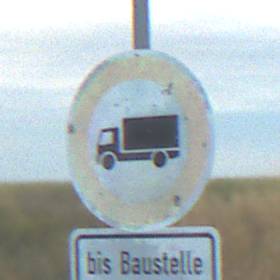
Verkehrszeichen: VerbotFuerKraftfahrzeugeUeberDreiKommaFuenfTonnen
Zusatzzeichen unten: SonstigeFahrzeugePersonengruppenFrei2
Umgebung: Outdoor, RoadRail
Tageszeit: SunriseSunset
Wetter: PartlyCloudy
Licht: Natural
Jahreszeit: NotSpecified
Kontrast: MediumContrast